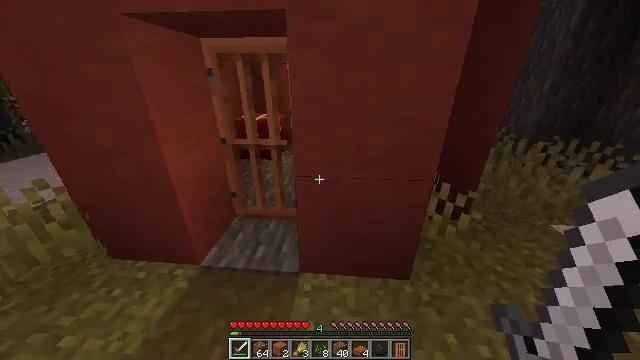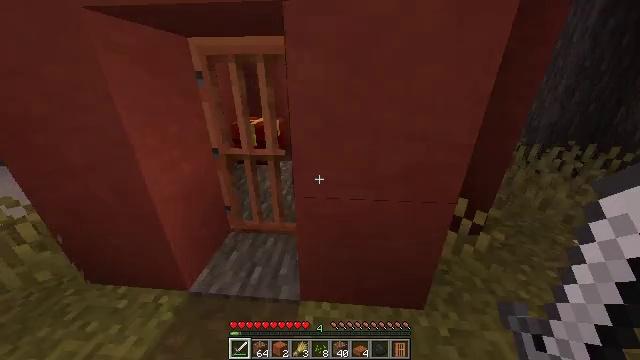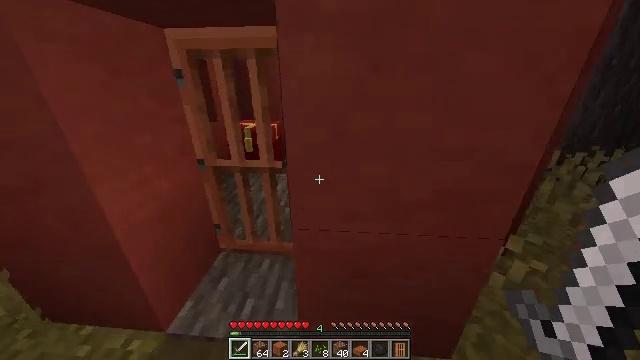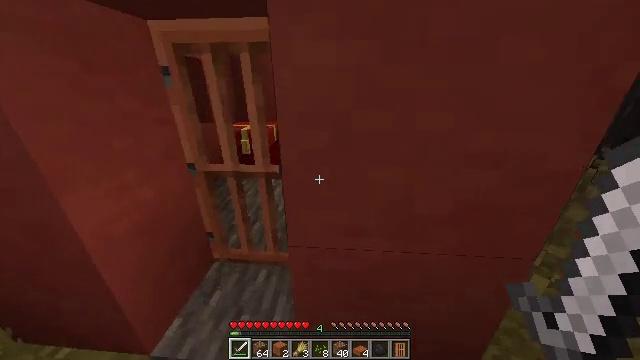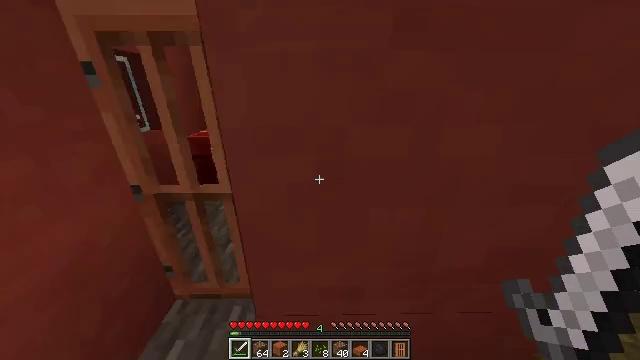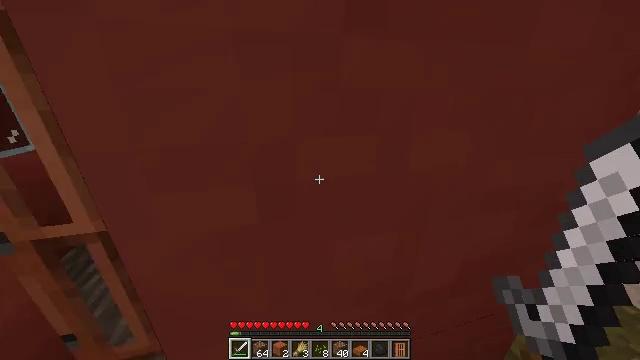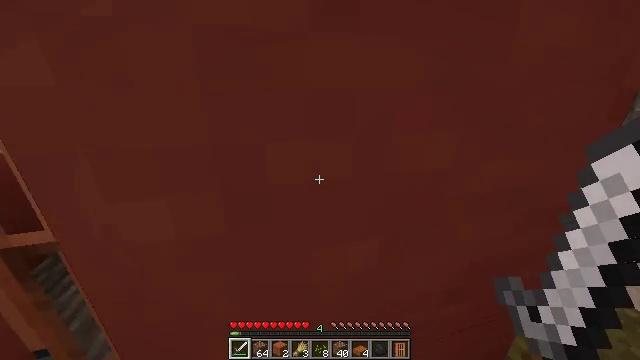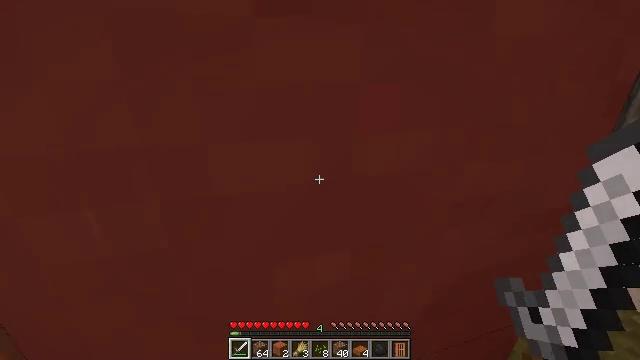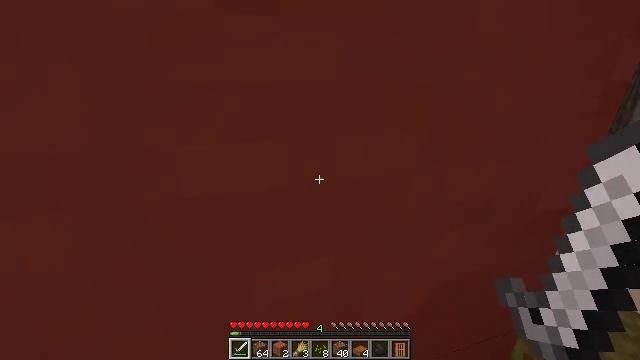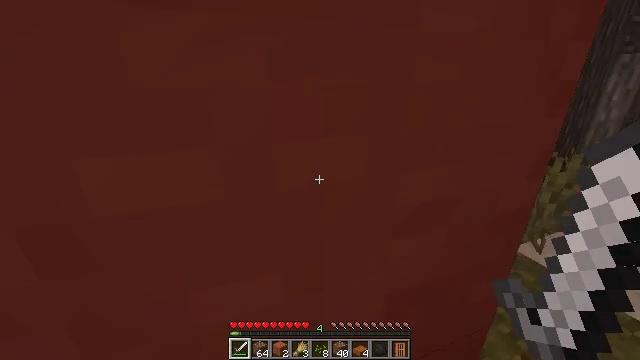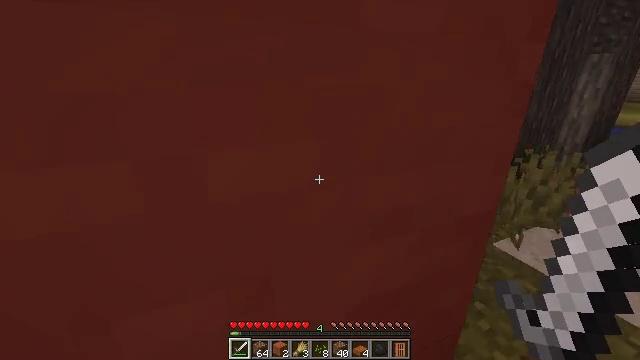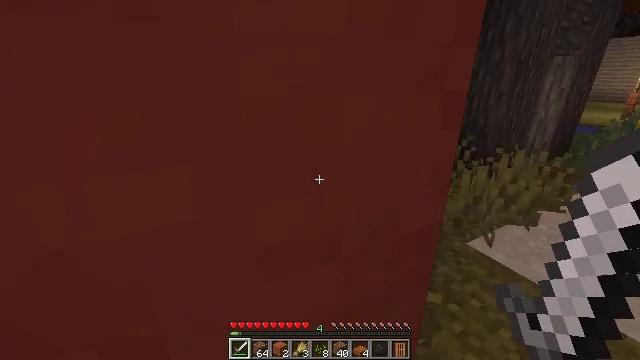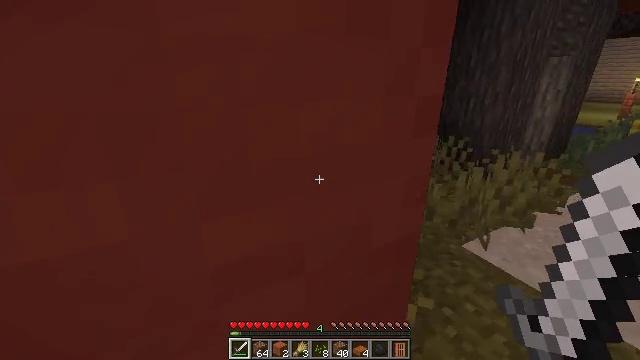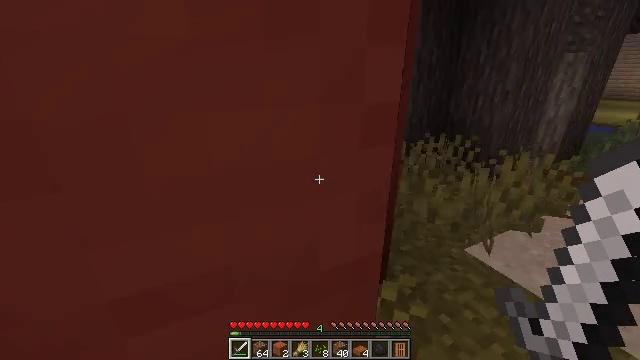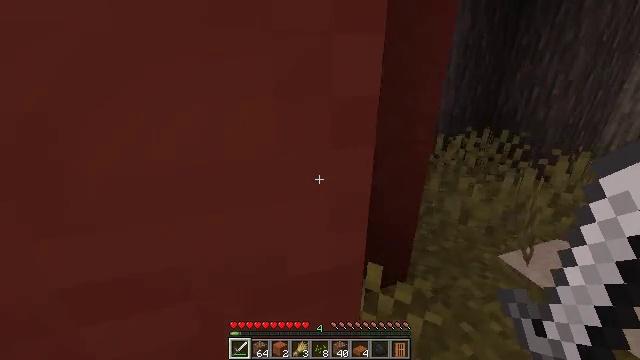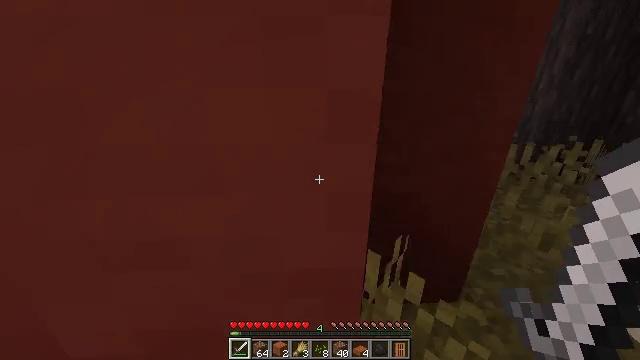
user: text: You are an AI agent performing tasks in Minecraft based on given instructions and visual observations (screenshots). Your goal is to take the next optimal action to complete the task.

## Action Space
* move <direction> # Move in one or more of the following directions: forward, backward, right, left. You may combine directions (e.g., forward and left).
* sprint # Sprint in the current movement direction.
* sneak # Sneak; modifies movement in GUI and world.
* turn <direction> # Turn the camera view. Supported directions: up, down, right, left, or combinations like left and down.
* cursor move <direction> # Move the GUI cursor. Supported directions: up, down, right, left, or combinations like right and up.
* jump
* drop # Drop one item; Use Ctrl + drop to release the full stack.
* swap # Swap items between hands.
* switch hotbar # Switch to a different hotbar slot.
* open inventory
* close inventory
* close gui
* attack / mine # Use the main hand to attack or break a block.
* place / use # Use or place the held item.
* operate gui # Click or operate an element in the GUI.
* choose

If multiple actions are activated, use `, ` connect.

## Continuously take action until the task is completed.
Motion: motion action
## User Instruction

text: Attack the ground to gather sand.
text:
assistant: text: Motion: move forward, sprint
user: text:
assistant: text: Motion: move forward, sprint
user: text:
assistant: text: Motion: move forward, sprint
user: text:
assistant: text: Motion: move forward, sprint, turn right
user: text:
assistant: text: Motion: move forward, sprint, turn right and up
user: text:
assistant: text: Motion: move forward, sprint, turn right
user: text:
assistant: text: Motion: move forward, sprint, turn right
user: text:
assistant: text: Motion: move forward, sprint
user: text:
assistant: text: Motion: move forward, sprint, turn right
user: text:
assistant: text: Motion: move forward, sprint, turn right
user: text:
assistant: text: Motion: move forward, sprint, turn right
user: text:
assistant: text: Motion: move forward, sprint
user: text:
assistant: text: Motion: move forward, sprint, turn left
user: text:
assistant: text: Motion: move forward, sprint, turn left and down
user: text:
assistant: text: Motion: move forward, sprint, turn left and down
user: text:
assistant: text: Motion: move forward, sprint, turn left
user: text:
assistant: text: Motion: move forward, sprint, turn left
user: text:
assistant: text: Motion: move forward, sprint
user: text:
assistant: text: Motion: move forward, sprint, turn left
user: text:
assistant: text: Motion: move forward, sprint, turn left
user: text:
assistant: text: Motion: move forward, sprint, turn left
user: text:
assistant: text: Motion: move forward, sprint, turn left
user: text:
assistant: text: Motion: move forward, sprint, turn left
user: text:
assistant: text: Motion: move forward, sprint, turn left
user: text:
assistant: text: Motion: move forward, sprint, turn left
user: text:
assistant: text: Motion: move forward, sprint, turn left
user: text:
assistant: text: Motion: move forward, sprint
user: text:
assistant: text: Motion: move forward, sprint
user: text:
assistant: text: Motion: move forward, sprint
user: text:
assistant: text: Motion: move forward, sprint